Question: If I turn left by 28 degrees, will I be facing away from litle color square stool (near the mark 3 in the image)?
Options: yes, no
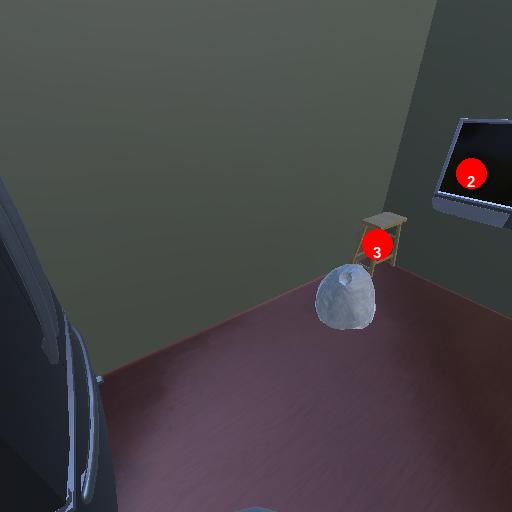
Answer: yes